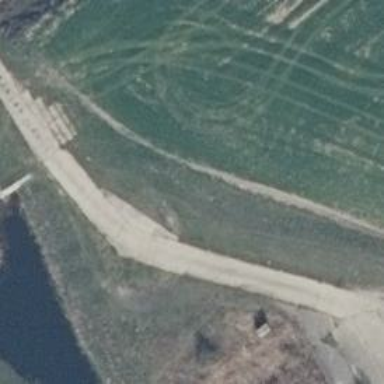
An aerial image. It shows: Service road with surface made of concrete plates.